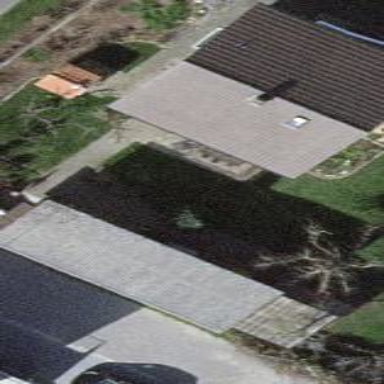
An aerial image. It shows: Garage.